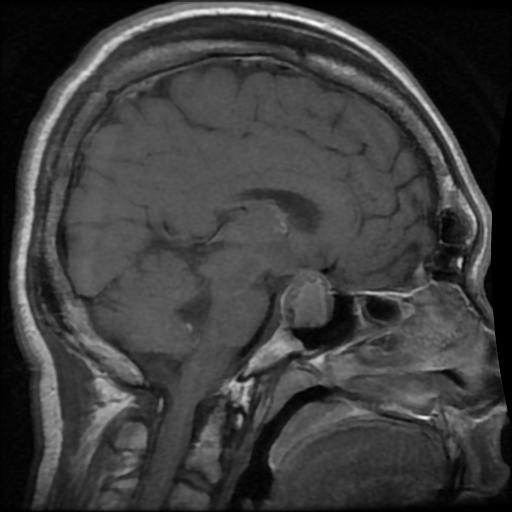
Label: pituitary